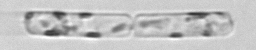
Label: Dactyliosolen_fragilissimus